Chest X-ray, PA view. Patient: 26 years old, sex M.
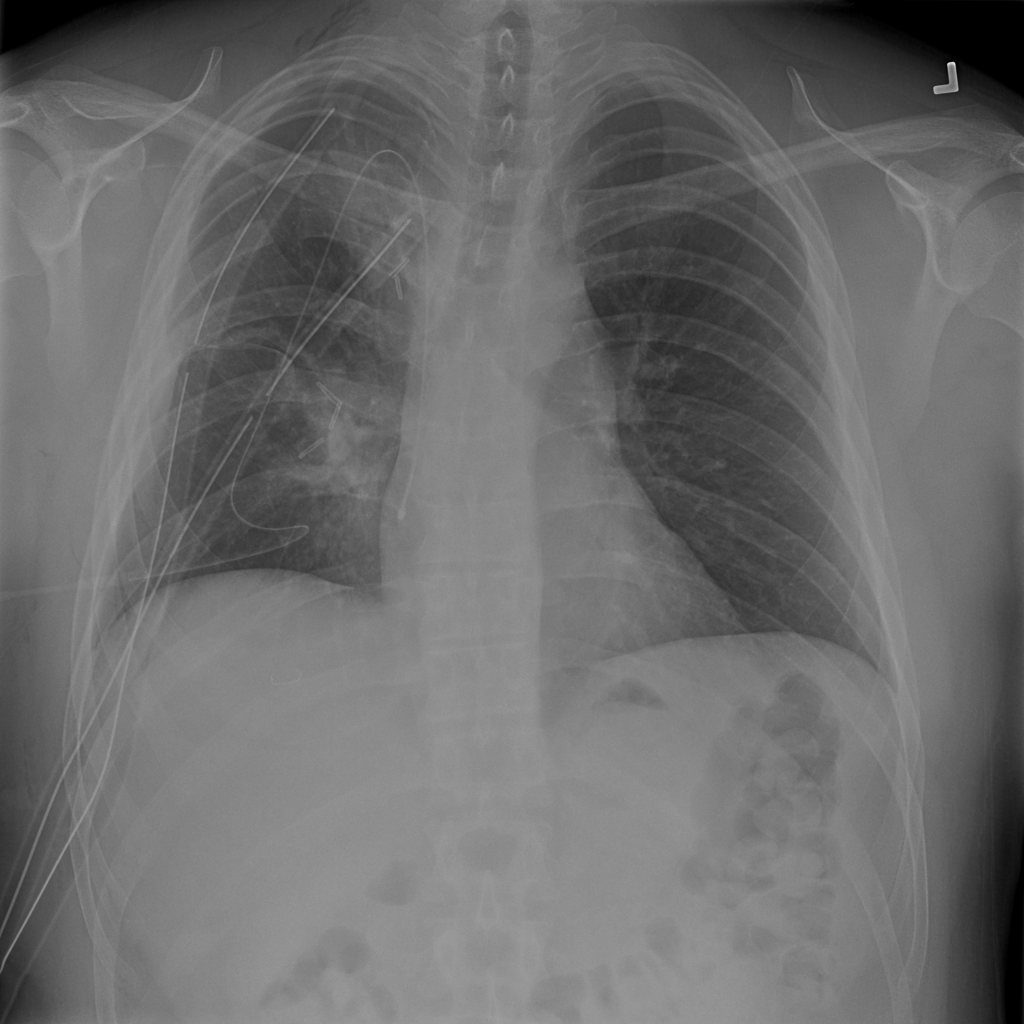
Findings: Emphysema, Infiltration, Pneumothorax